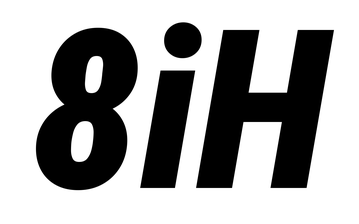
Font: Roboto-Italic_Condensed_Black_Italic